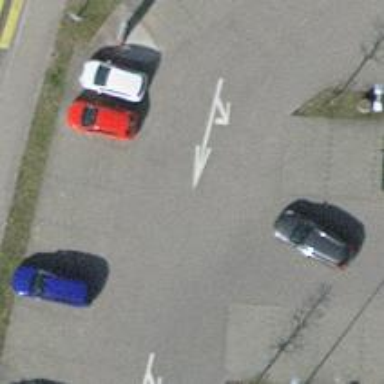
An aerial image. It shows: Paved parking aisle serving as service road.